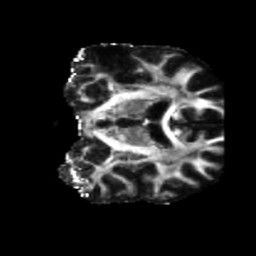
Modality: FA
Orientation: coronal
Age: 63
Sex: male
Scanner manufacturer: siemens
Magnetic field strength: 3 T
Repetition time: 5.25 s
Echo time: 0.08 s